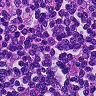
Metastatic tissue present: no